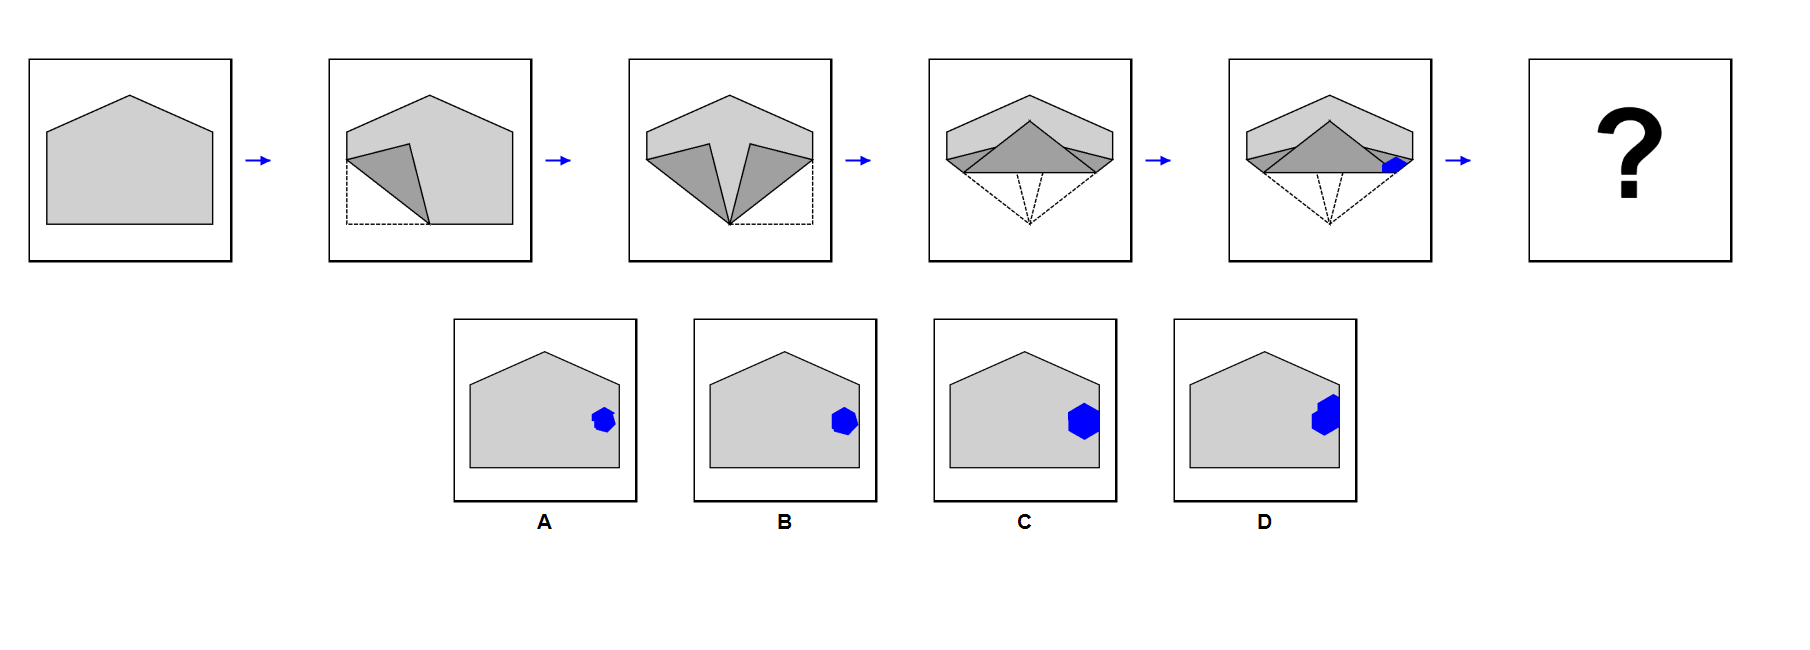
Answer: B